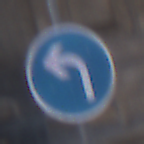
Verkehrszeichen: VorgeschriebeneFahrtrichtungLinks
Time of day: SunriseSunset
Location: Outdoor (Urban)
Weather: PartlyCloudy
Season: NotSpecified
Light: Natural